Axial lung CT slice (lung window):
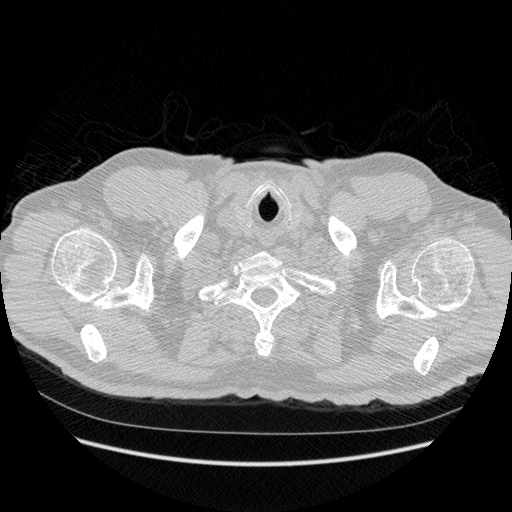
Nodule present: no